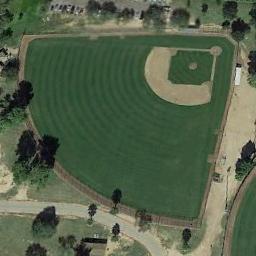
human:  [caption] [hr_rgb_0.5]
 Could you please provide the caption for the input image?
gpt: A baseball diamond is surrounded by many trees .

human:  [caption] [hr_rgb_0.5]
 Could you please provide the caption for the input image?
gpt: A baseball diamond surrounded by some trees and a parking lot beside .

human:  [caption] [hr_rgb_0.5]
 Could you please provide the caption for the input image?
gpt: This baseball field looks like a semicircle with two white houses beside it .

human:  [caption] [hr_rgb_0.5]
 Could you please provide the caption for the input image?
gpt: There is a baseball diamond in the grass surrounded by the forests .

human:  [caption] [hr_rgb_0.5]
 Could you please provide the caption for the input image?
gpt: Many trees are beside the  baseball diamond .